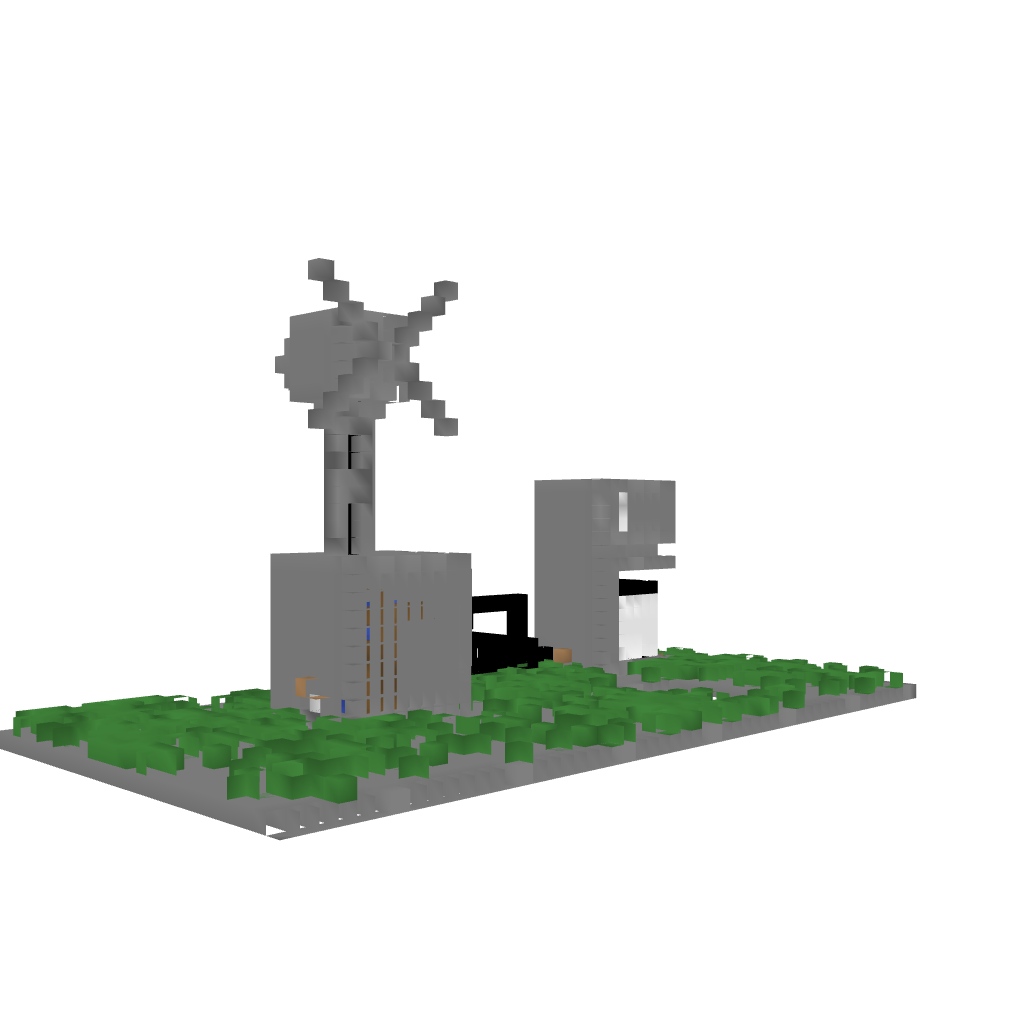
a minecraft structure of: PHILIPS coffeemaker. good quality